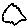
Label: cloud